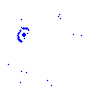
Particle: kaon